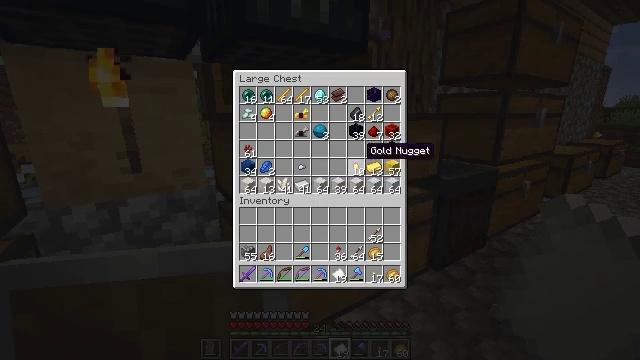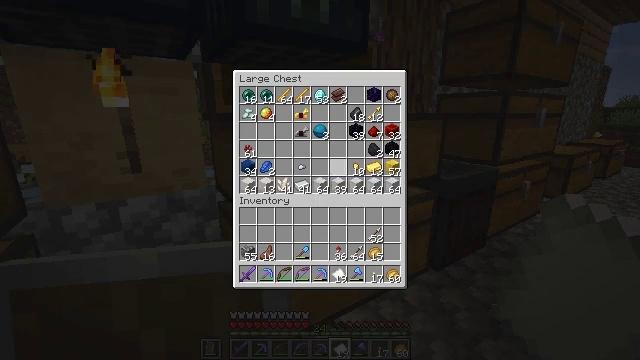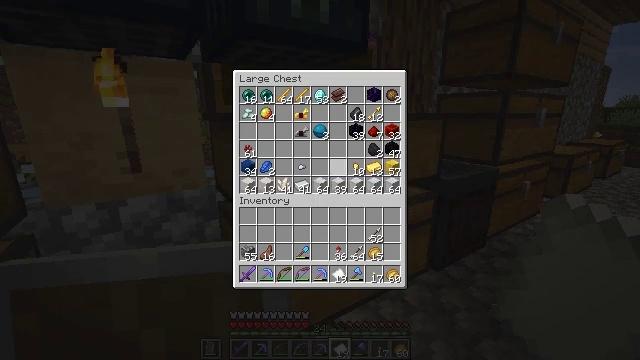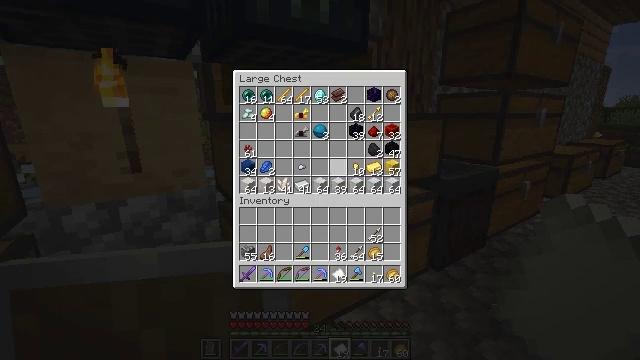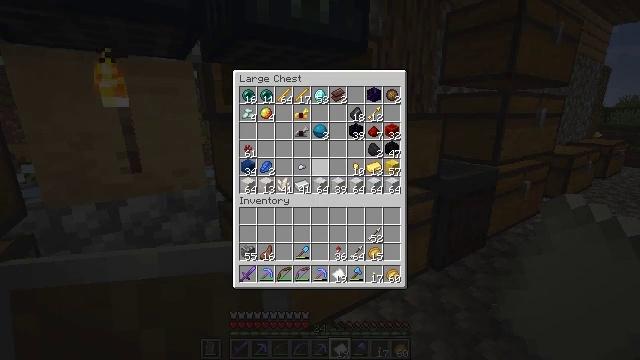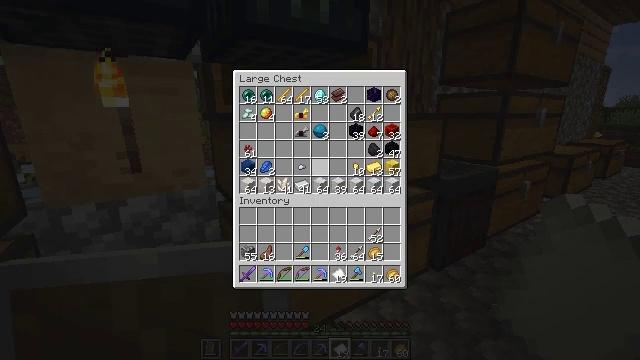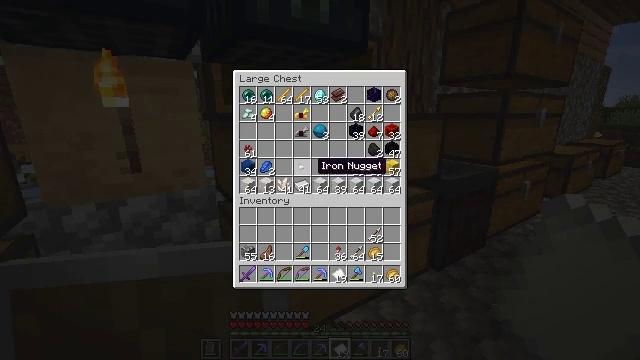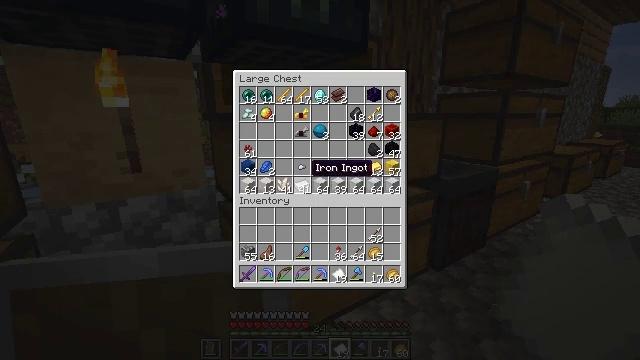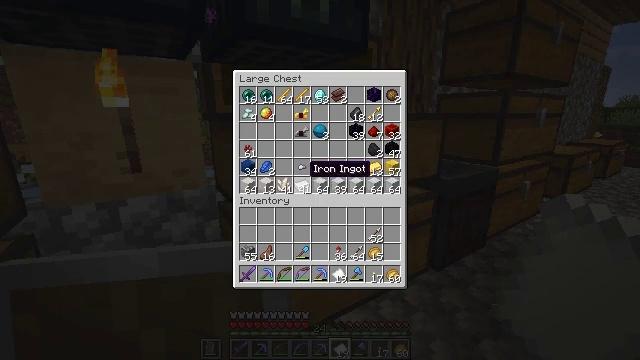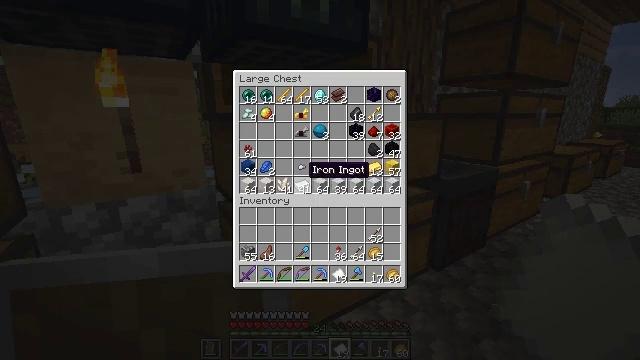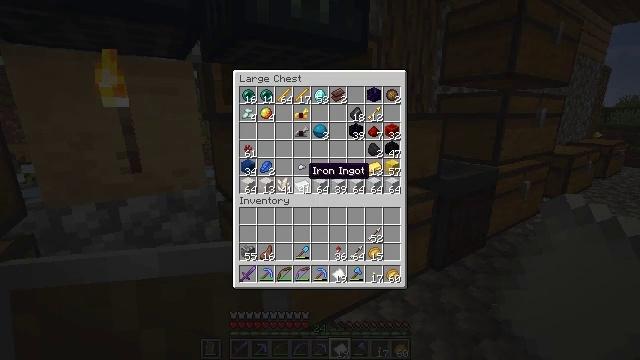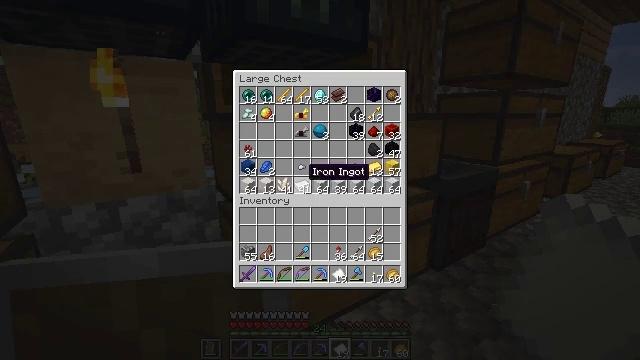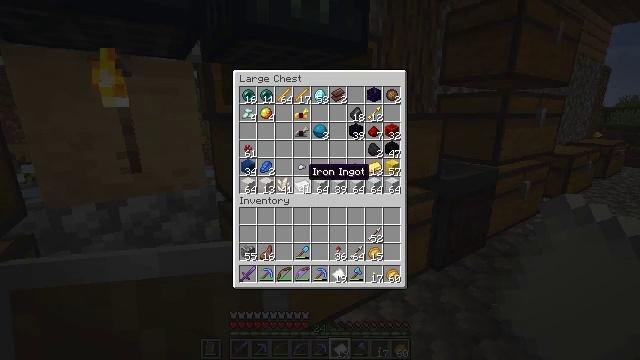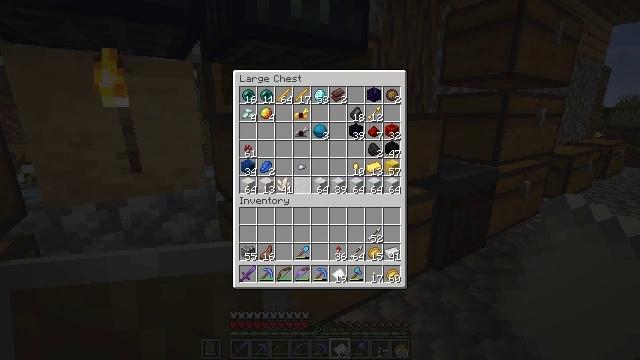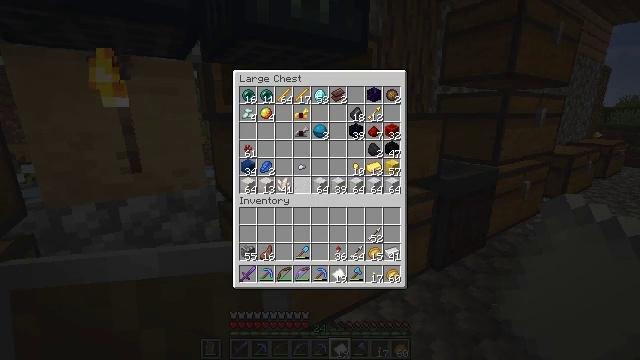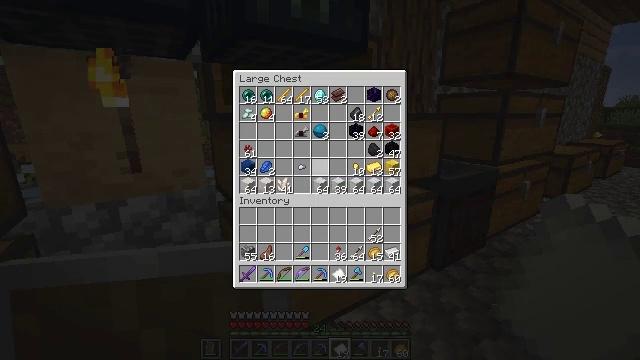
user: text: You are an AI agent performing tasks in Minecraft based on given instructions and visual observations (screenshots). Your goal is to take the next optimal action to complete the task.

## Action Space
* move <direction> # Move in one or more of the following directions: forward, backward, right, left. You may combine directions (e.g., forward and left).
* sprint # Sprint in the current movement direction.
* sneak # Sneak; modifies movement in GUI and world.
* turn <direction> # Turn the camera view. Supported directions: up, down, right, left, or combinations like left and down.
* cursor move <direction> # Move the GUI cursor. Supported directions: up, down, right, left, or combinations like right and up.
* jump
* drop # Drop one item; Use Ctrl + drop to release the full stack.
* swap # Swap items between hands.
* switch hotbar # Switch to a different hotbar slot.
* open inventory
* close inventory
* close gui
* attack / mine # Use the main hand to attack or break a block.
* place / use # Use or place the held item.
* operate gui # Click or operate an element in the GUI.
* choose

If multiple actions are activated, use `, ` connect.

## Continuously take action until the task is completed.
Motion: motion action
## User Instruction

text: Make a compass on the crafting table using the correct recipe.
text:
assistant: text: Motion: sneak, cursor move left
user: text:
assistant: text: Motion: sneak, cursor move left
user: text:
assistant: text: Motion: sneak
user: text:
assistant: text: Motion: sneak, cursor move left
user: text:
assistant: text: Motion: sneak
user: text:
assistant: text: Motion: sneak, cursor move left
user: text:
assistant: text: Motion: sneak
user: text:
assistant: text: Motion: sneak
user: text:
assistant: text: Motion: sneak
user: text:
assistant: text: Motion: sneak
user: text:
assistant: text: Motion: sneak
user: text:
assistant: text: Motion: sneak
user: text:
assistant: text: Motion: sneak, choose
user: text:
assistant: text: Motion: sneak, choose
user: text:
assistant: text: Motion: sneak, cursor move right and up
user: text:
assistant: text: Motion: sneak, cursor move right and up
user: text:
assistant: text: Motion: sneak, cursor move right and up
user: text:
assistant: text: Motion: sneak, cursor move right
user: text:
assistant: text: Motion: sneak
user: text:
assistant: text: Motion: sneak, cursor move right
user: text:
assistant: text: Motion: sneak
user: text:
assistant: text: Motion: sneak
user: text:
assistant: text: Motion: sneak
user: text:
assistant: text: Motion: sneak
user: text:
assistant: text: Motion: sneak
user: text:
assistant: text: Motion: sneak, choose
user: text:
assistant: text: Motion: sneak, choose
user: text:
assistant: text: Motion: sneak
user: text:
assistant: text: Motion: sneak
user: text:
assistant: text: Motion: sneak, close gui